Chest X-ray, AP view. Patient: 43 years old, sex F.
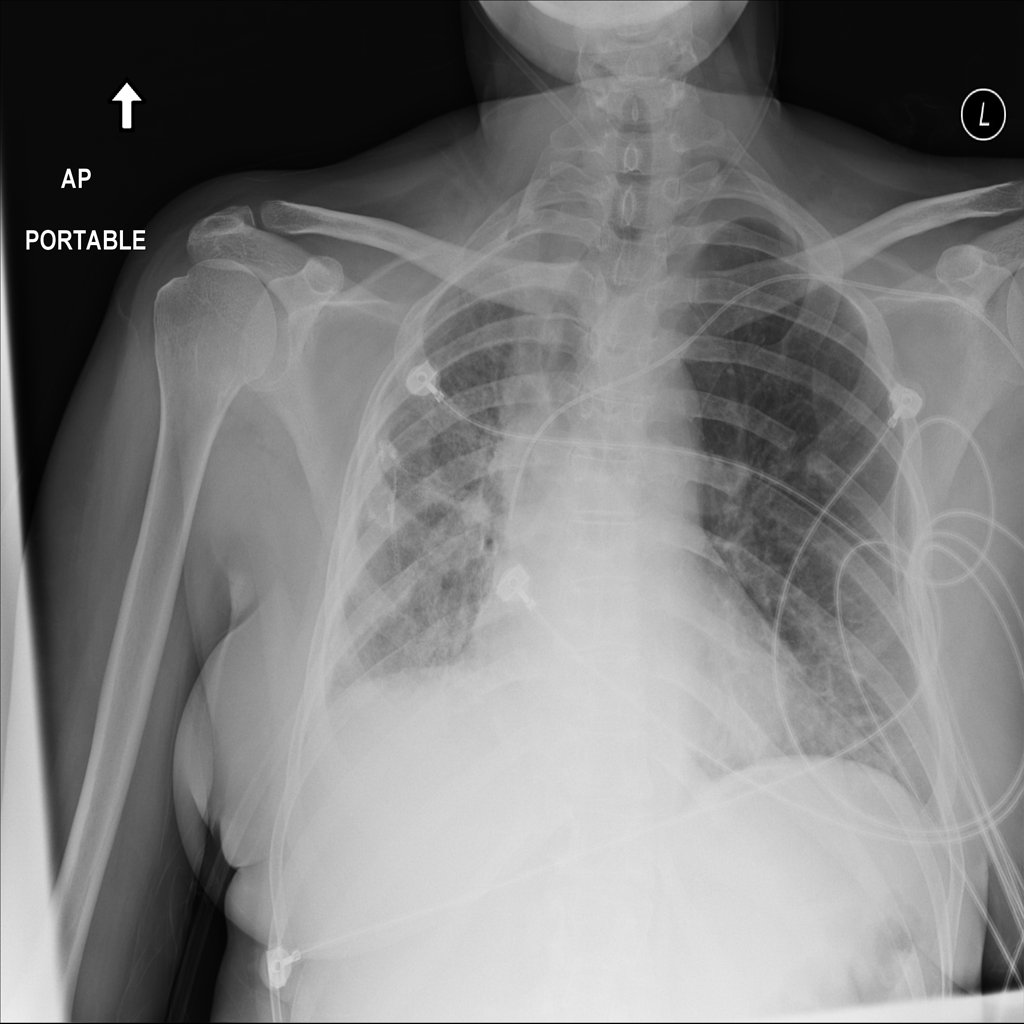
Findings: No Finding